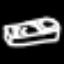
Label: bed